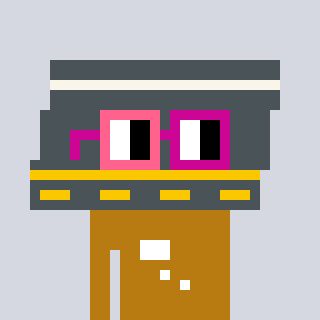
a pixel art character with square pink and red glasses, a road-shaped head and a gold-colored body on a cool background